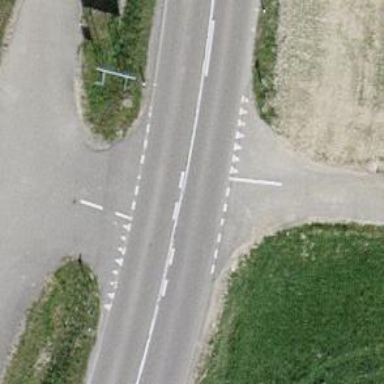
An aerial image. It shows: Road with "give way" sign.